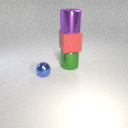
large purple metal cylinder above large red rubber cube